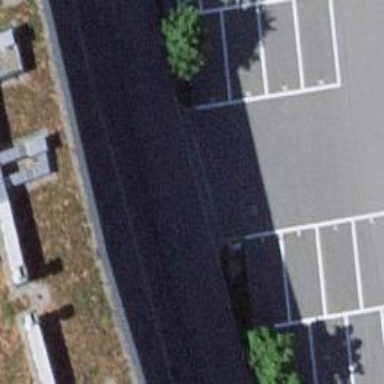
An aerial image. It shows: Asphalt parking aisle off service road.